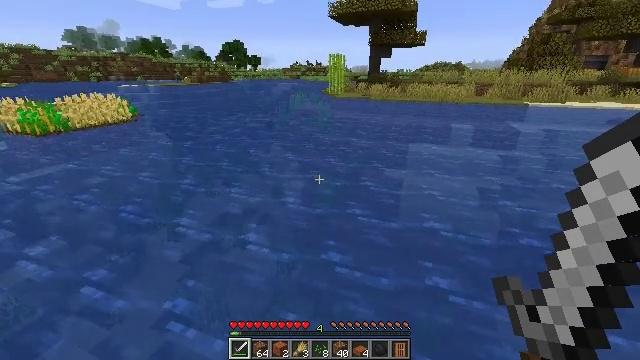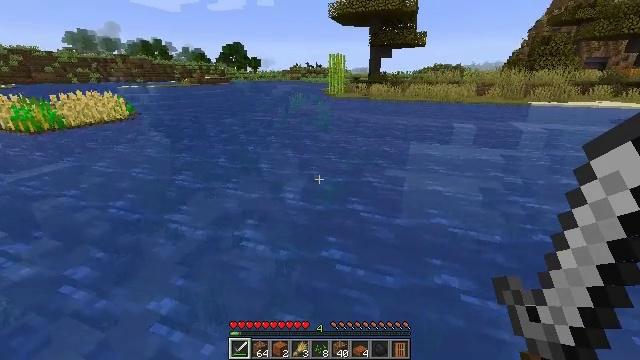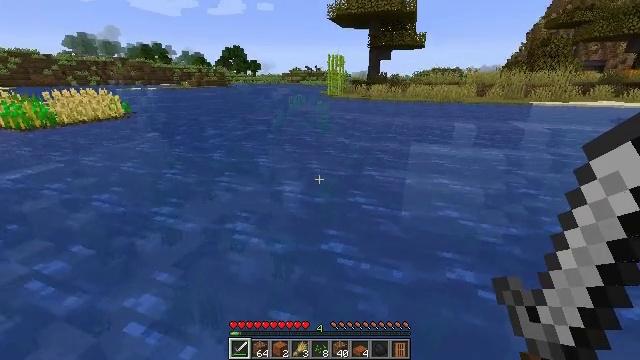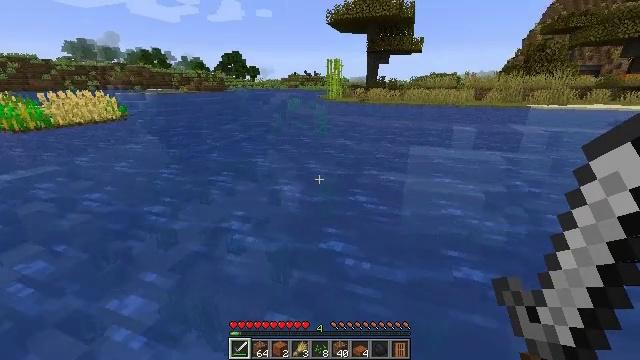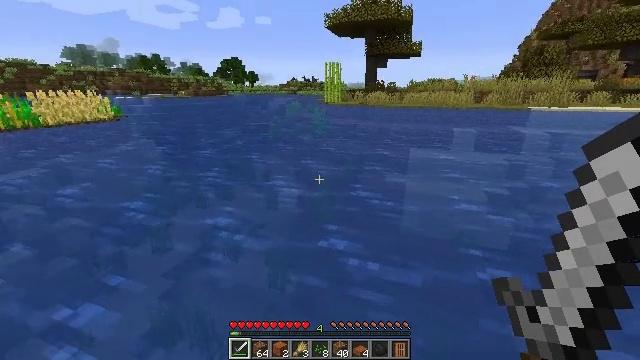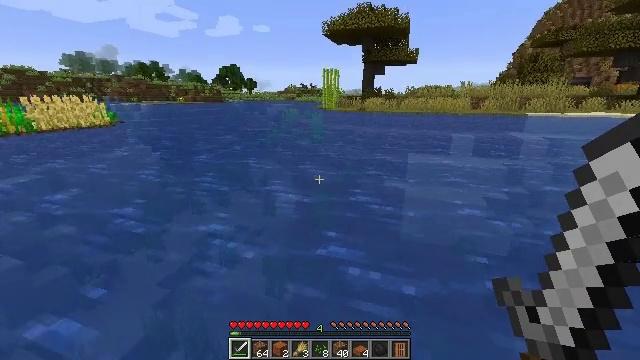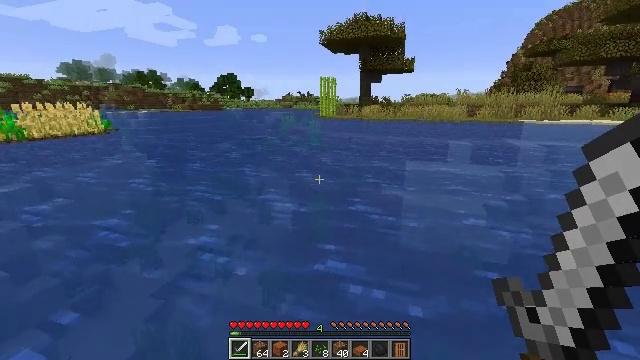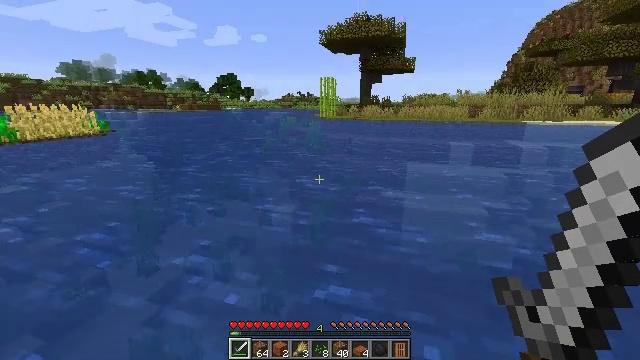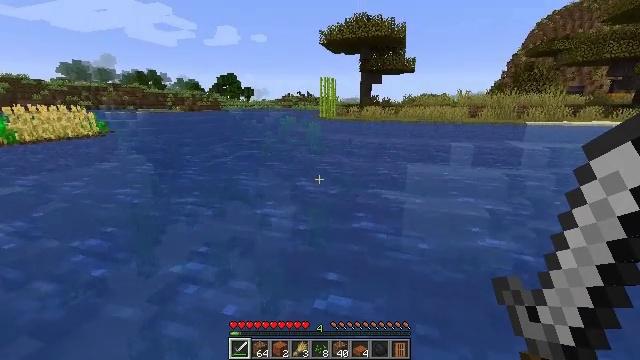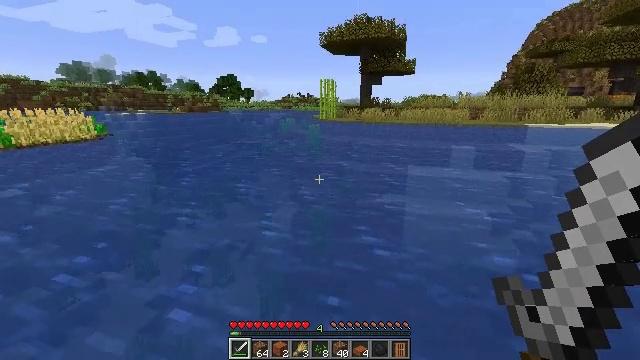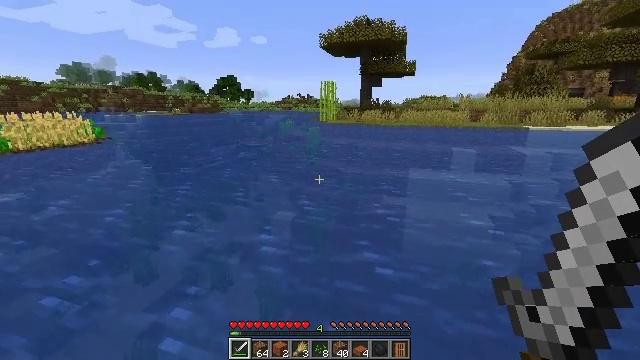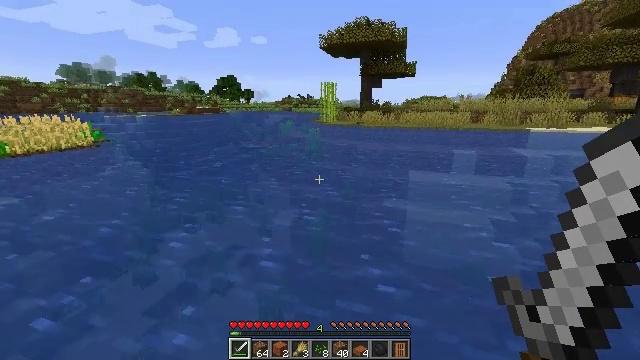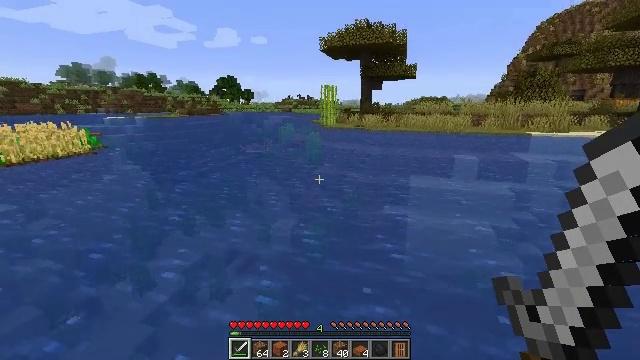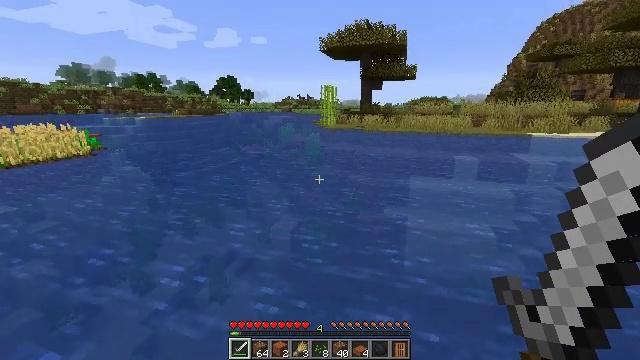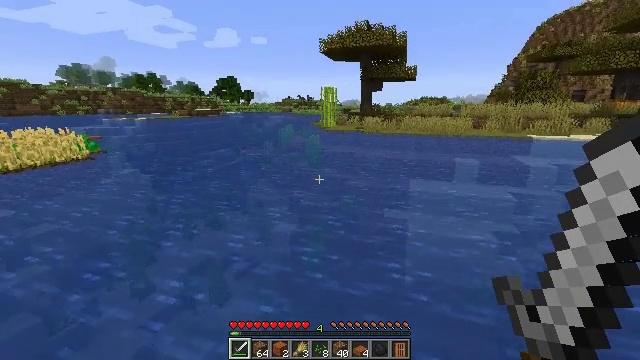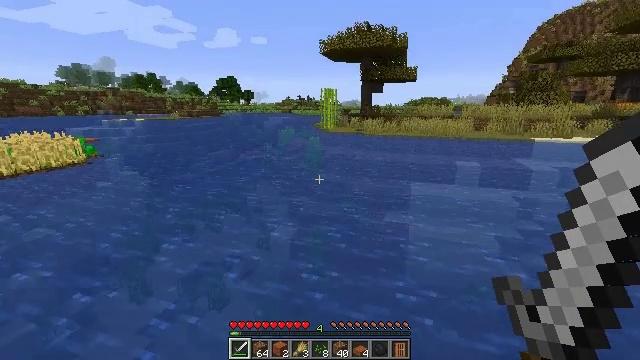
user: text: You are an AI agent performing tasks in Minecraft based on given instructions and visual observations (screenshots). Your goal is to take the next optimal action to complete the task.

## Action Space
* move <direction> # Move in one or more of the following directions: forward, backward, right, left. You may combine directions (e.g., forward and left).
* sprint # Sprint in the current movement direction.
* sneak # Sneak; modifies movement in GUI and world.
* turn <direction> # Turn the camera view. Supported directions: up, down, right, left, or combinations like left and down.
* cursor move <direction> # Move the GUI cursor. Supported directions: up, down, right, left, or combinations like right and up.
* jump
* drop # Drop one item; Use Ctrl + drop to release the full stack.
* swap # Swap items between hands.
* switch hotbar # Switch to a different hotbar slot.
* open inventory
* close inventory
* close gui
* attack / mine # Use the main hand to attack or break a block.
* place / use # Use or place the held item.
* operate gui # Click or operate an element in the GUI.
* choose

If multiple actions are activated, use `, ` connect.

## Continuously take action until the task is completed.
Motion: motion action
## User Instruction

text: Harvest sugar cane from the plant.
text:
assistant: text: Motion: move forward, jump
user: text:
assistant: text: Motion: move forward, jump
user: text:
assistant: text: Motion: move forward, turn up, jump
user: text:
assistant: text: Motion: move forward, turn up, jump
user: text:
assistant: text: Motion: move forward, turn up, jump
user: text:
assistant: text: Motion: move forward, turn up, jump
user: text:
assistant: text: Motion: move forward, jump
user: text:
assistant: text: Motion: move forward, jump
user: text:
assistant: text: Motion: move forward, jump
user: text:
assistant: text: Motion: move forward, jump
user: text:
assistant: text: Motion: move forward, jump
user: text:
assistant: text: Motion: move forward, jump
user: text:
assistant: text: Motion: move forward, jump
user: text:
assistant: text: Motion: move forward, jump
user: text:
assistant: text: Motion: move forward, jump
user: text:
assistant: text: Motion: move forward, jump
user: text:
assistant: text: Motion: move forward, jump
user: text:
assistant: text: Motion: move forward, jump
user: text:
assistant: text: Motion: move forward, jump
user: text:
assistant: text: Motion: move forward, jump
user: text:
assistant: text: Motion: move forward, jump
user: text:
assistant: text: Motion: move forward, jump
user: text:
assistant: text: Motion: move forward, jump
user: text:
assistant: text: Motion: move forward, jump
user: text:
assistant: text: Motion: move forward, jump
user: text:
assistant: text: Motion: move forward, jump
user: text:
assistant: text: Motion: move forward, jump
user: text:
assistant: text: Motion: move forward, jump
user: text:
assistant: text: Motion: move forward, jump
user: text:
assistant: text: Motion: move forward, jump